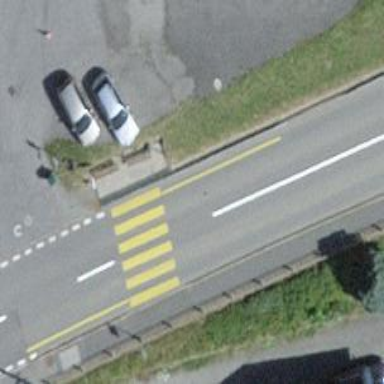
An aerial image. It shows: Zebra crossing on the road.